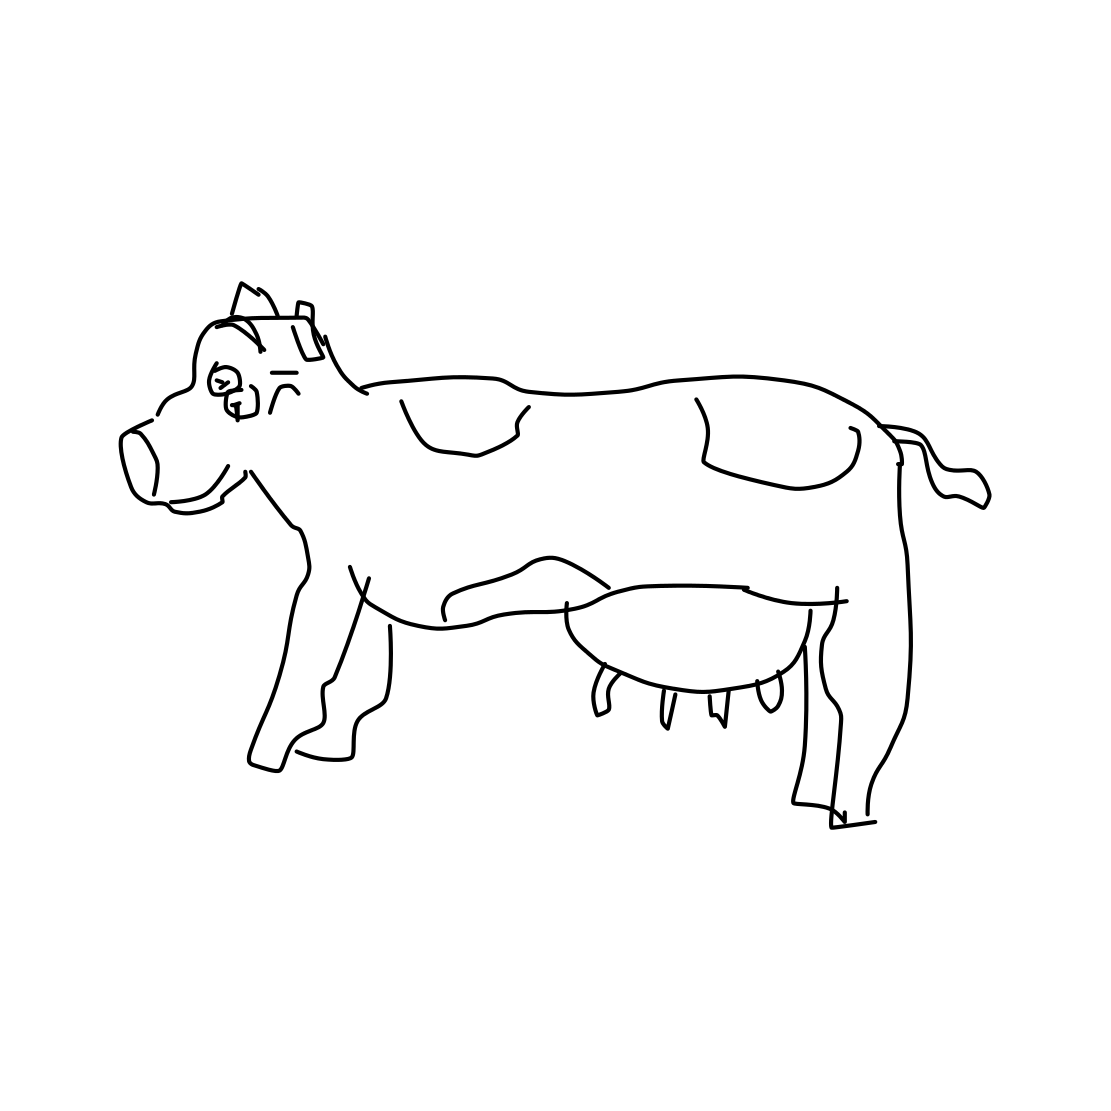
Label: cow